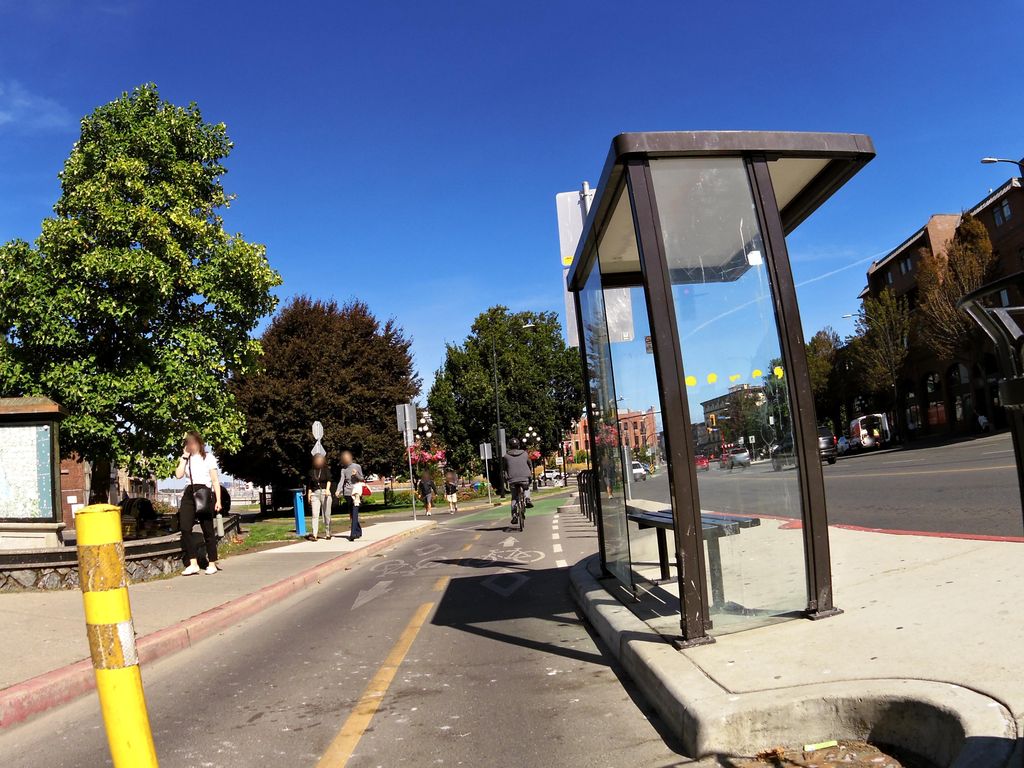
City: victoria